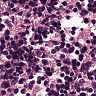
Metastatic tissue present: no